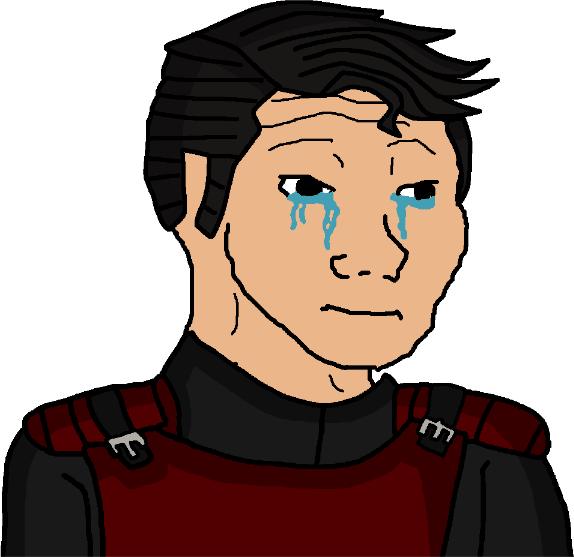
Label: 5_Crying_Wojak